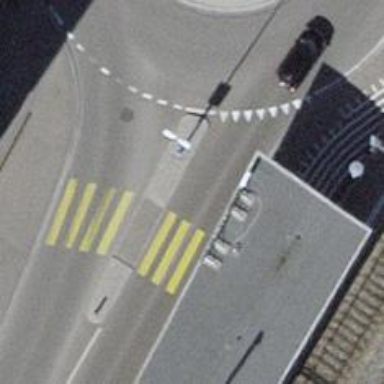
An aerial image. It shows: Uncontrolled zebra crossing with central island.